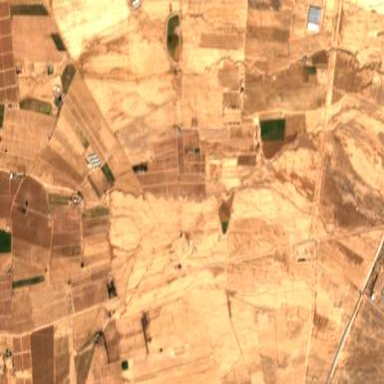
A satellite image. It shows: Orchard filled with pistachio trees.